Interaction volume radius: 5 \u00c5
Interaction volume height: 35 \u00c5
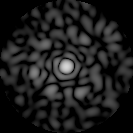
Disorder parameter: 0.8017